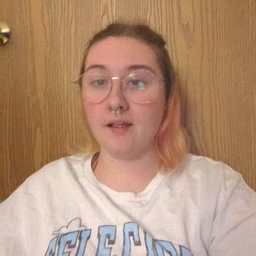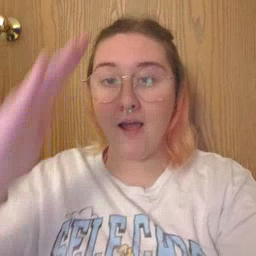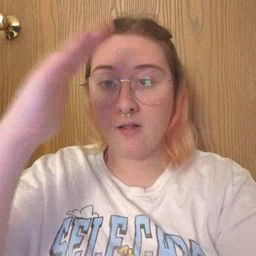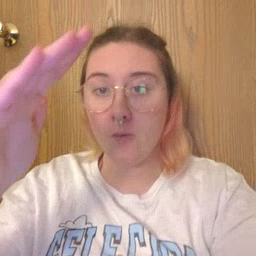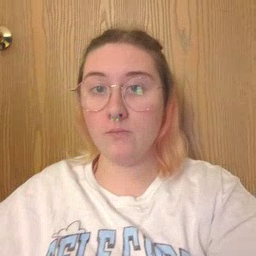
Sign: hello